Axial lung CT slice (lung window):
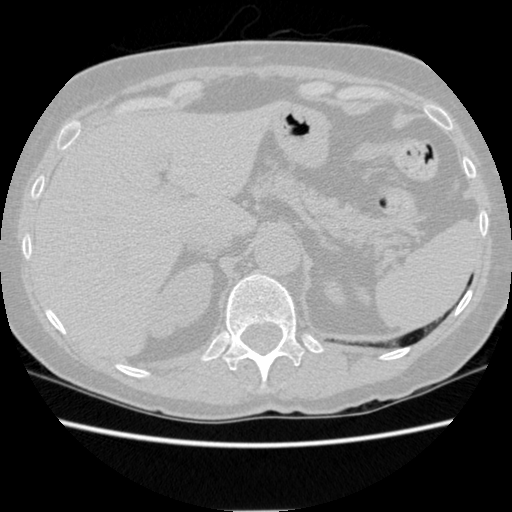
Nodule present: no